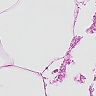
Metastatic tissue present: no